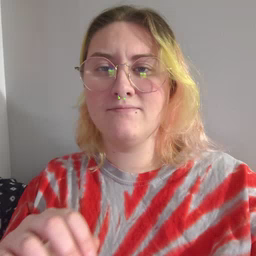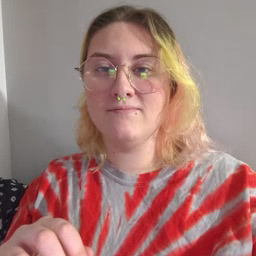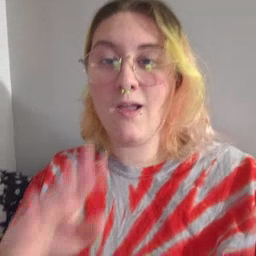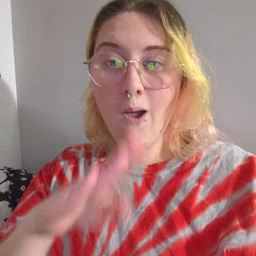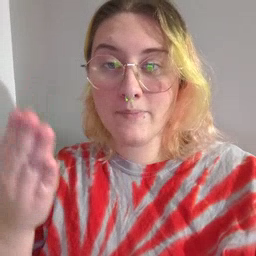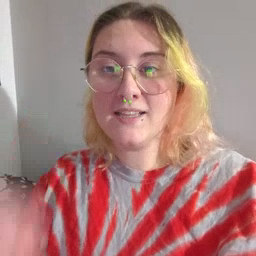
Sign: open